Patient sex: F
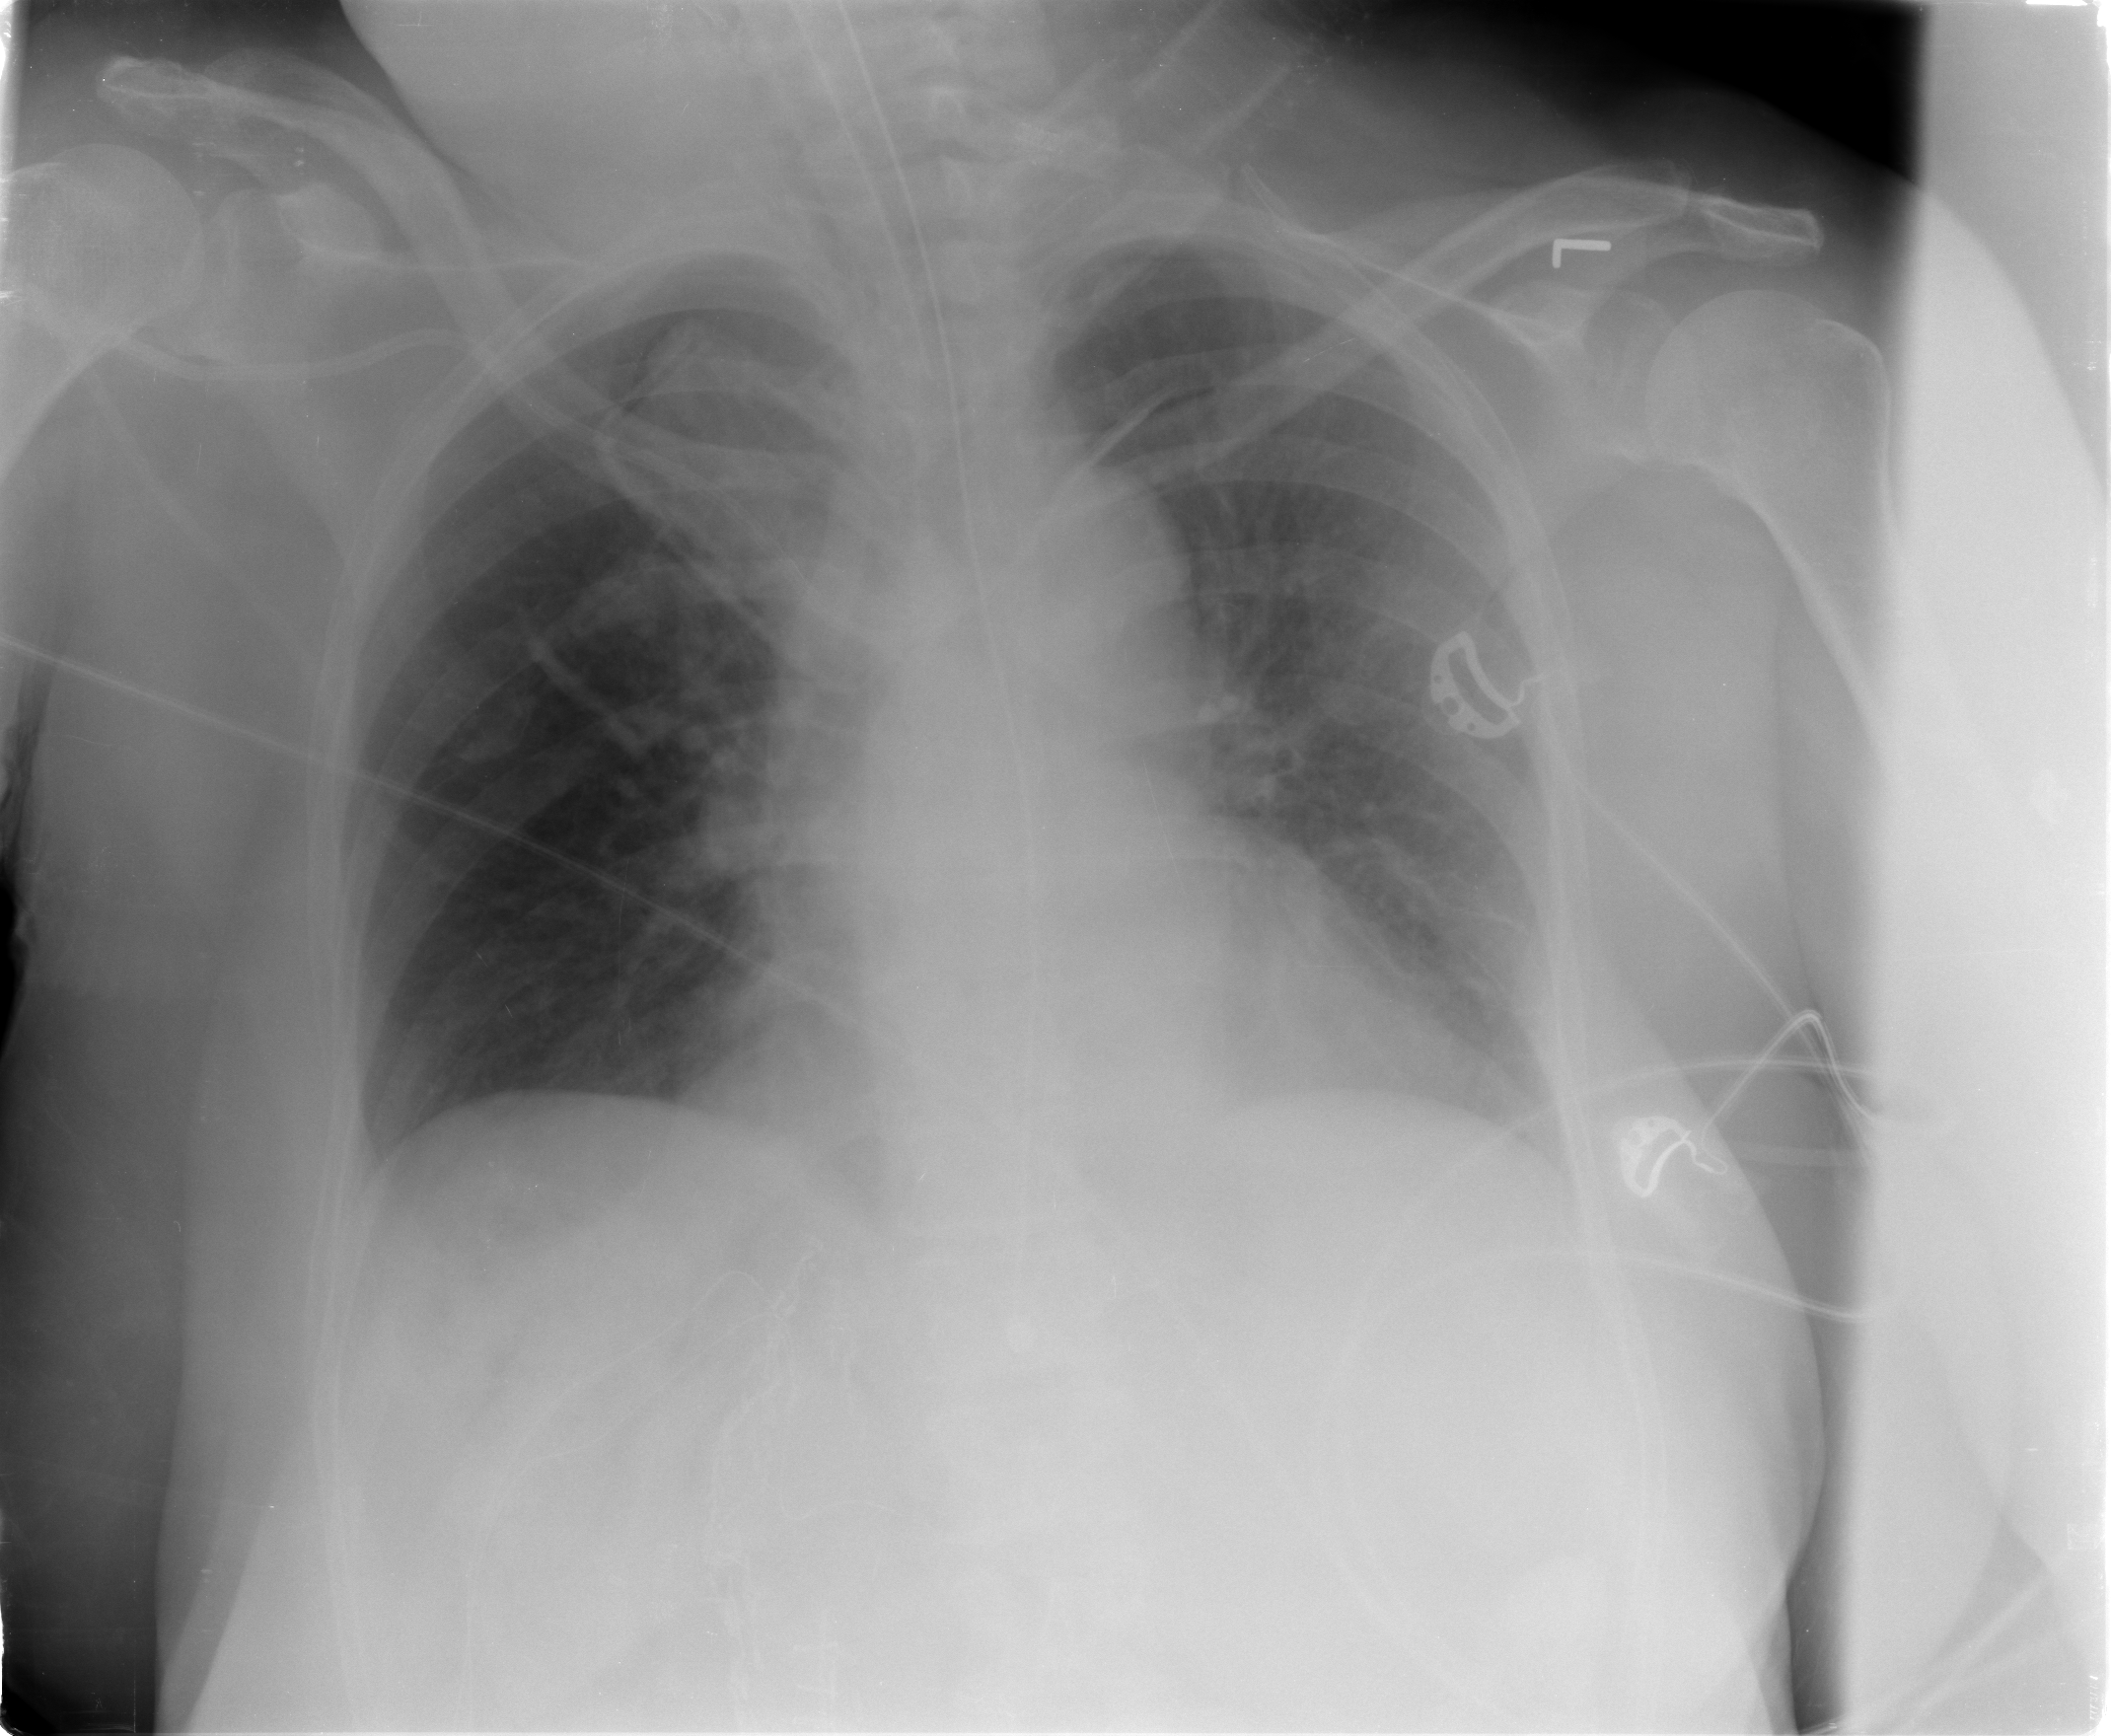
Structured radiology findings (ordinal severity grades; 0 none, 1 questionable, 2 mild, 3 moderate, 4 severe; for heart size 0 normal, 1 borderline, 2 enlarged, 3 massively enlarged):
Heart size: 0
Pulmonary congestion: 2
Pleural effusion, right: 0
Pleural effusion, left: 0
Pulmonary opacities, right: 0
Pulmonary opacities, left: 0
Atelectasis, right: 0
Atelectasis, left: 0